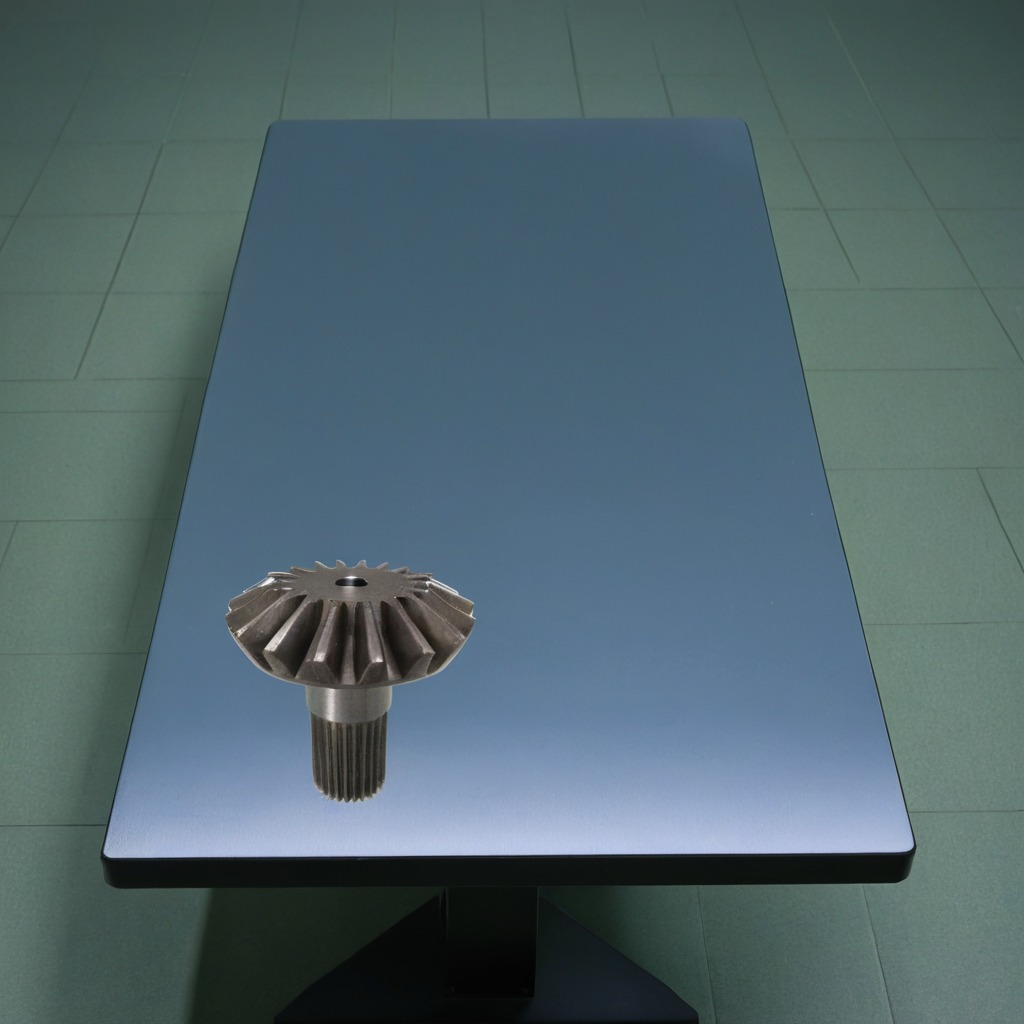
A steel gear with teeth is lying on a clean empty table in a railway signal maintenance room lit by harsh overhead fluorescents photorealistic surface textures crisp shadows high dynamic range